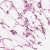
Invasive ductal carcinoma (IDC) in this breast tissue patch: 0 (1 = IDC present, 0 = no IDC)